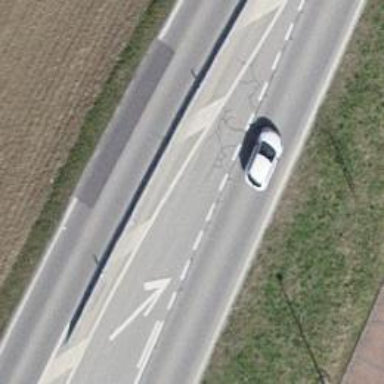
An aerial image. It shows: Primary road with asphalt surface.